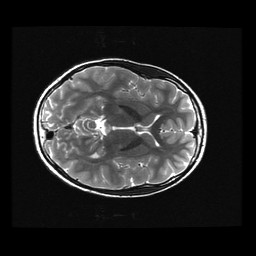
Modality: T2w
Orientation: axial
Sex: female
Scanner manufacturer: ge
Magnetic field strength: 3 T
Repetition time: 5 s
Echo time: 0.1019 s